Question: I have code that creates a box plot, then a time series, then another box plot. I'm using python 3.7.3. Below is a distillation of the scenario. If I have code like this, reading from 'datasheet.csv' (a 'csv' file with first field as 'Date' and the rest as 'field1', 'field2', etc):
'''
import matplotlib.pyplot as plt
import pandas as pd
field1 = "field1"
field2 = "field2"
field3 = "field3"
field4 = "field4"
field5 = "field5"
datasheet_df = pd.read_csv("datasheet.csv")
# Make box plot 1
datasheet_df.boxplot([field1, field2], vert=False)
plt.savefig("boxplot1.png")
# Make box plot 2
datasheet_df.boxplot([field3, field4, field5], vert=False)
plt.savefig("boxplot2.png")
# Make time series
datasheet_df.plot(x='Date', y=[field1, field2])
plt.savefig("timeseries.png")
'''
We correctly get the three figures:

However, if I simply but the time series code before the box plot code, both the box plots are ruined. This is how my code actually is. The relevant code above subjected to this change would look like this:
'''
...
# Make time series
datasheet_df.plot(x='Date', y=[field1, field2])
plt.savefig("timeseries.png")
# Make box plot 1
datasheet_df.boxplot([field1, field2], vert=False)
plt.savefig("boxplot1.png")
# Make box plot 2
datasheet_df.boxplot([field3, field4, field5], vert=False)
plt.savefig("boxplot2.png")
...
'''
This results in these images:
<URL>
Why is this happening? Is there a way to get the box plots correctly displaying without changing the order that figures are being generated?
EDIT: I'd like some feedback on why I was downvoted; just tell me how I can improve rather than silently removing my edits.
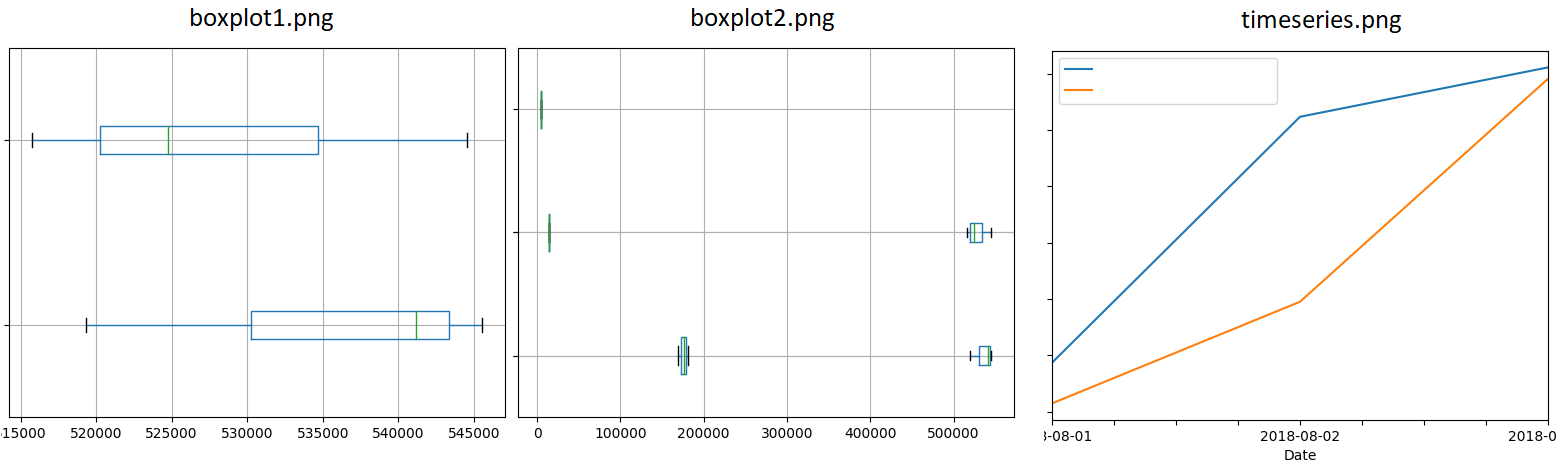
Answer: I think you change default 'x' axis value using 'x='Date''. When you use second and third of 'datasheet_df.plot()' function, it automatically takes 'x' in 'Data' format for other plotting also. You can verify it by re-plotting 'box plot 1' after 'time series' in your first part of code